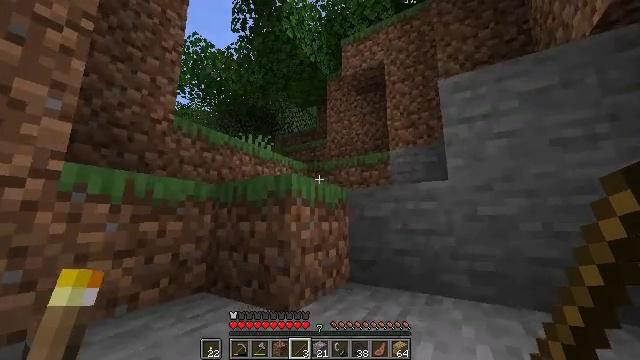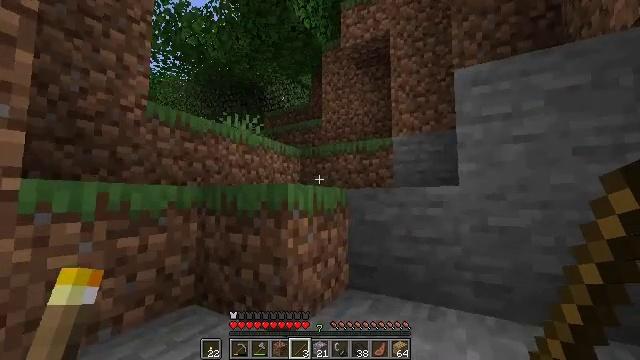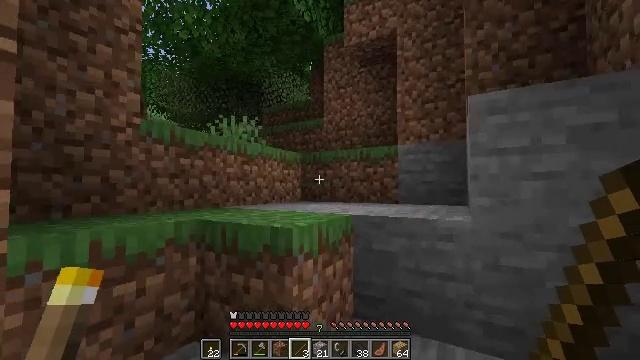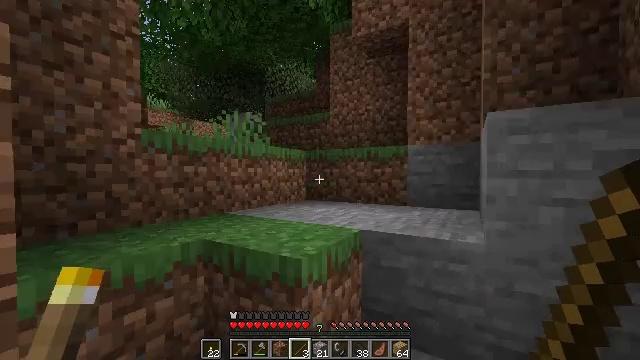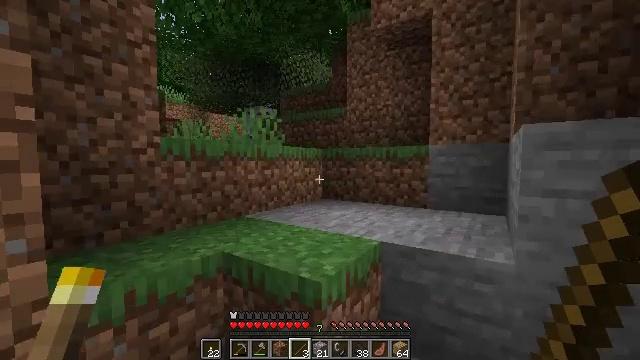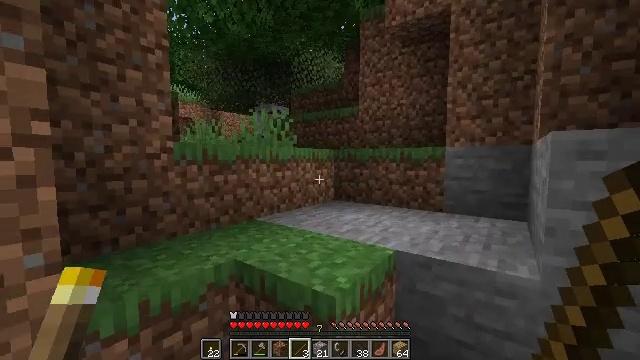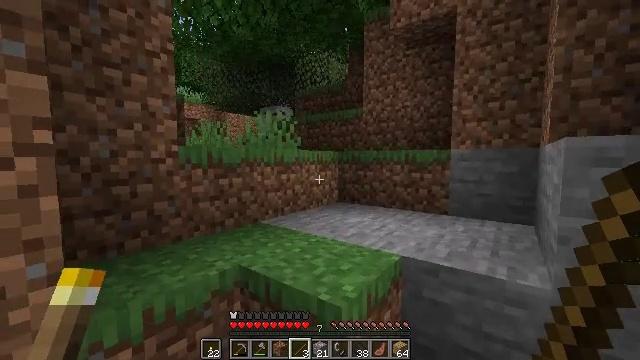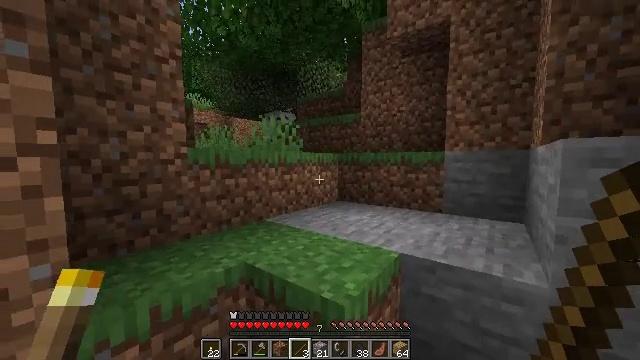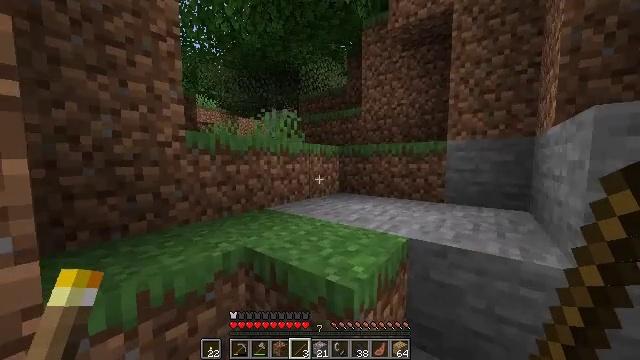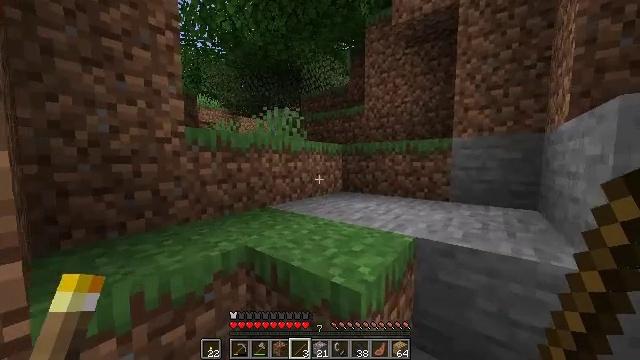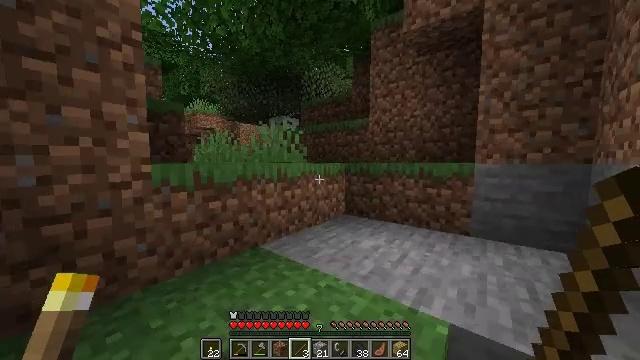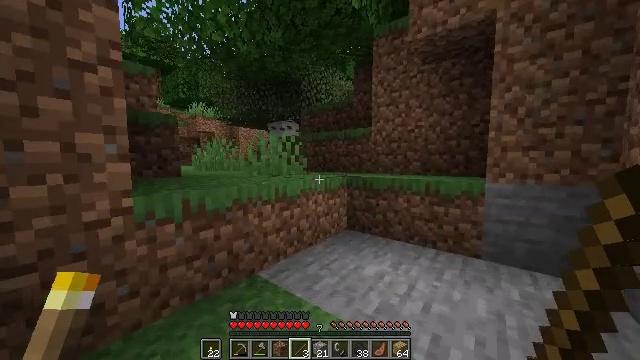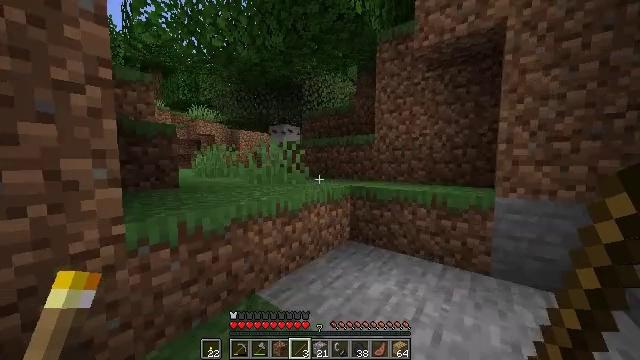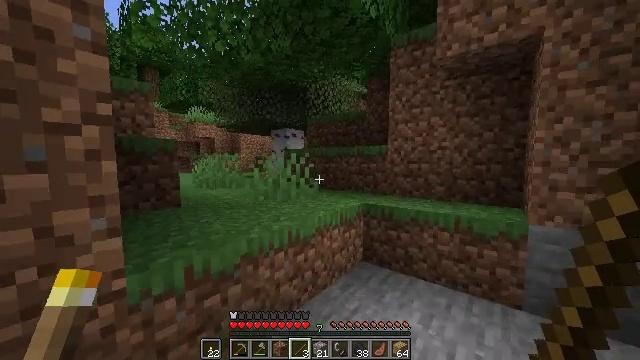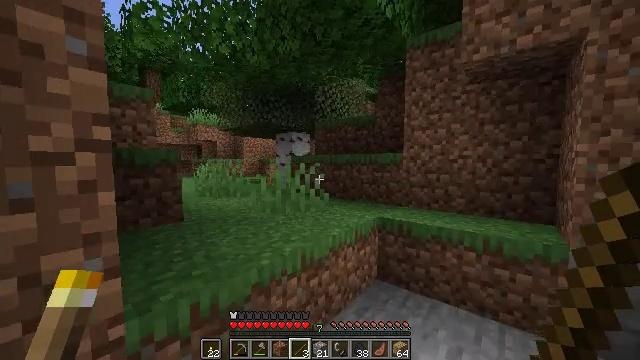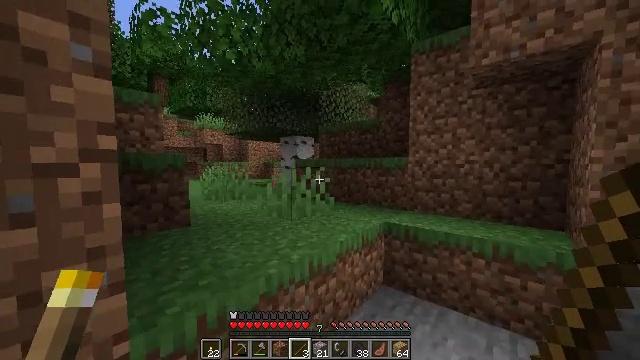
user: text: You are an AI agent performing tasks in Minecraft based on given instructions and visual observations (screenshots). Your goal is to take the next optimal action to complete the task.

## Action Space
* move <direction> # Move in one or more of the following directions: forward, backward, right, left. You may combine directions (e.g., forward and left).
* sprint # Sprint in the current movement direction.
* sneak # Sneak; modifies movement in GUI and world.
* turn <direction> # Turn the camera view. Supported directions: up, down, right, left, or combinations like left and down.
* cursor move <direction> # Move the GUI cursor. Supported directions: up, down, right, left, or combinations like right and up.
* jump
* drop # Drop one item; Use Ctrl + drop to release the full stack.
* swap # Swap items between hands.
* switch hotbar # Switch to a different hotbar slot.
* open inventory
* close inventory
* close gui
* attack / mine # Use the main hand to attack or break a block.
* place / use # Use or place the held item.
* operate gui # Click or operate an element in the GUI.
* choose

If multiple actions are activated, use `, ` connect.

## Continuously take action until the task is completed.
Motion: motion action
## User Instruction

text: Interact with the furnace to craft a cooked porkchop.
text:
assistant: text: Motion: move forward, sprint, turn right and down, jump
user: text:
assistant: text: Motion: move forward, sprint, turn down, jump
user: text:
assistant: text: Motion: move forward, sprint, turn down, jump
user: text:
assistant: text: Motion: move forward, sprint, turn left and down, jump
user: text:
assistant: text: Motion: move forward, sprint, turn left
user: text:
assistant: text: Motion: move forward, sprint
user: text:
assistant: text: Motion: move forward, sprint
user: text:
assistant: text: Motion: move forward, sprint
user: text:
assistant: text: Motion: move forward, sprint, jump
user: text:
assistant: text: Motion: move forward, sprint, jump
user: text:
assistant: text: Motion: move forward, sprint, jump
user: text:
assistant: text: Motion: move forward, sprint, jump
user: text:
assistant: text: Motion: move forward, sprint, jump
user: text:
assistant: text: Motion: move forward, sprint
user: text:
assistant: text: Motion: move forward, sprint
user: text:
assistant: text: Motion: move forward, sprint, turn left
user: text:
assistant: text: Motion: move forward, sprint, turn left
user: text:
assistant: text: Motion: move forward, sprint, turn left, jump
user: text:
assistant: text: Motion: move forward, sprint, turn left, jump
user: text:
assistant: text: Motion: move forward, sprint, jump
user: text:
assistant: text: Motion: move forward, sprint, jump
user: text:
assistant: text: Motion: move forward, sprint, jump
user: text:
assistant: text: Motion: move forward, sprint
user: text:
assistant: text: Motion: move forward, sprint
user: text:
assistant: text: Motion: move forward, sprint
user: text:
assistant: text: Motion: move forward, sprint
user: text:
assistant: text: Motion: move forward, sprint
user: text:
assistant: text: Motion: move forward, sprint
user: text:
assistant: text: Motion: move forward, sprint, turn left and down
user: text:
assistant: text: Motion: move forward, sprint, turn down